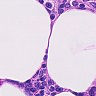
Metastatic tissue present: no